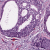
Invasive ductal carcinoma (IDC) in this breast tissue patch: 0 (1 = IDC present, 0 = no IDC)